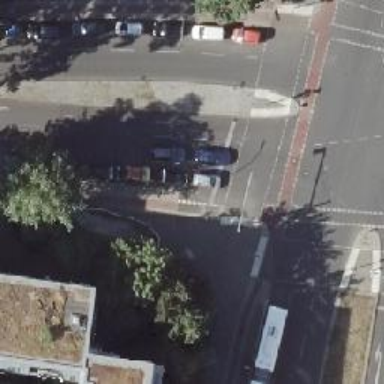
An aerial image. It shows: Residential road with asphalt surface. There is cycle track on the right side.